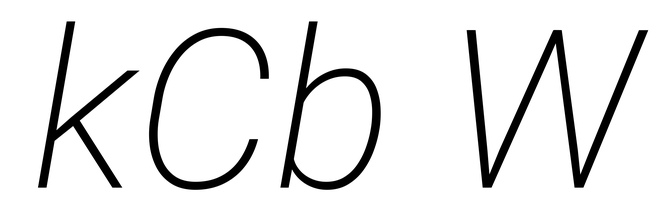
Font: Roboto-Italic_ExtraLight_Italic